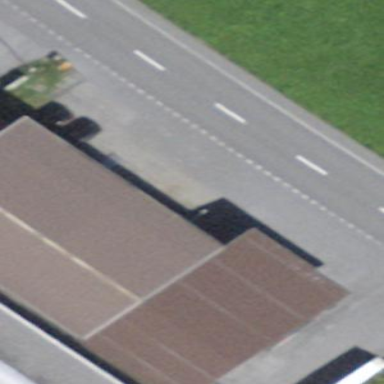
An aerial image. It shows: View of roof of building.